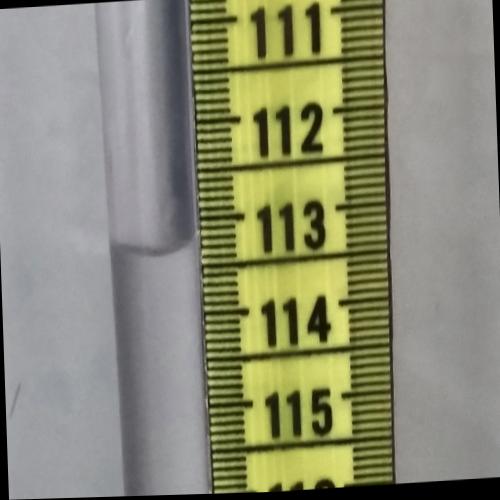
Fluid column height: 113.3 cm